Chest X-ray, PA view. Patient: 49 years old, sex F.
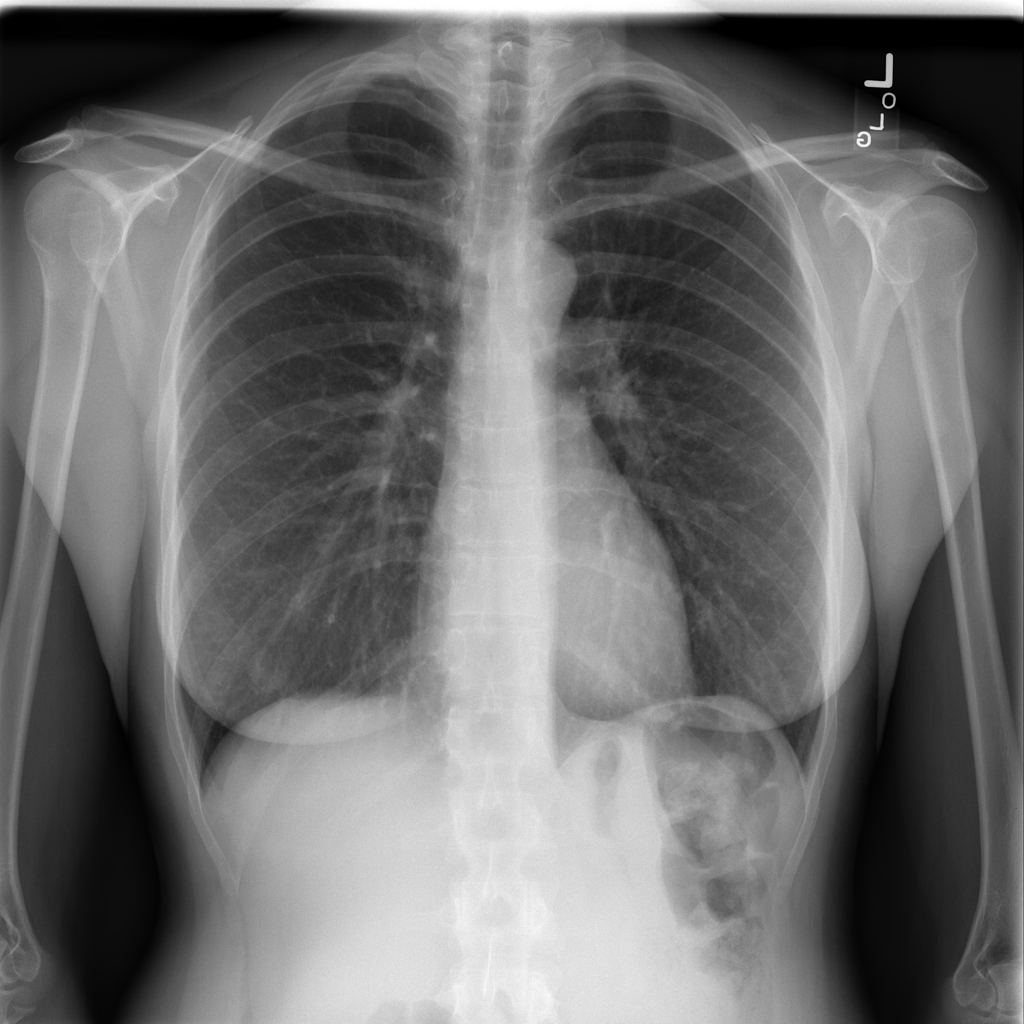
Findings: Cardiomegaly, Effusion